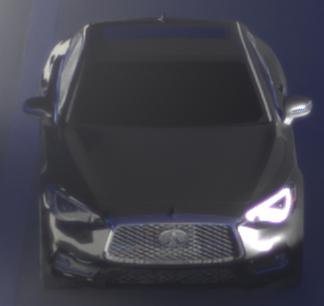
Make: Infiniti
Model: Q60 2.0t
Detailed model: Q60 (V37)
Model produced from: 2016/10
Model produced until: 2018/08
Doors: 2
Color: black
Road condition: dry road
Daytime: sunrise or sunset
Contrast: high contrast